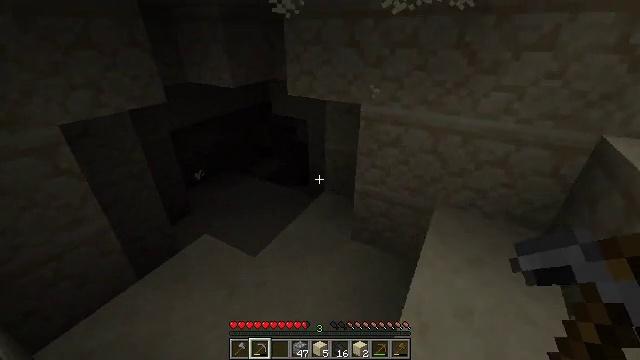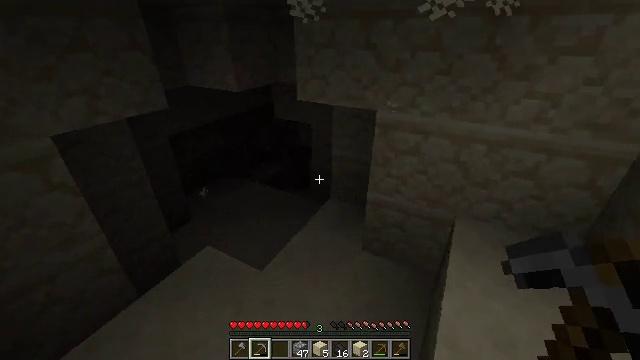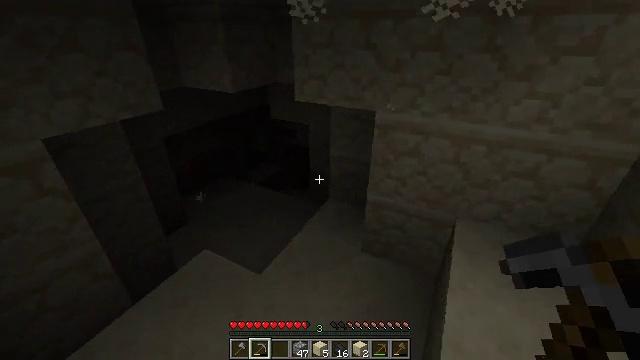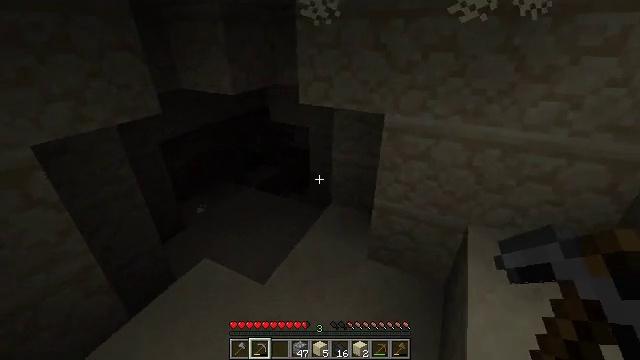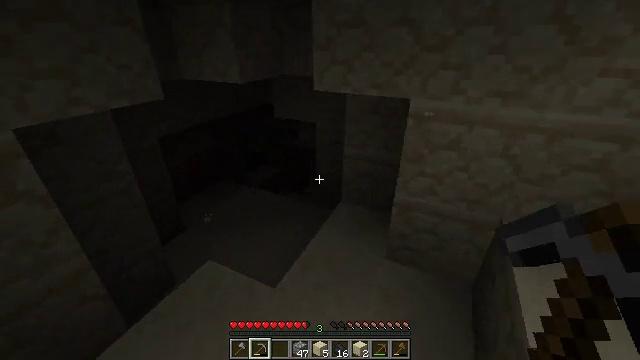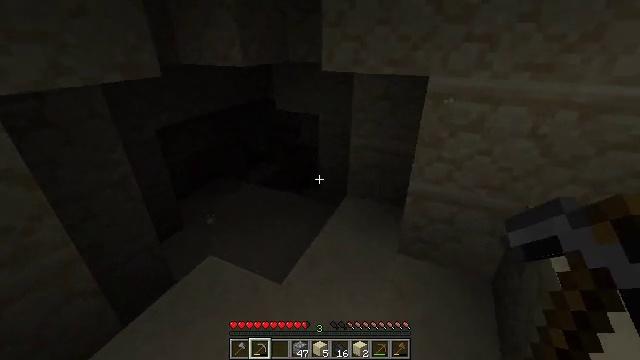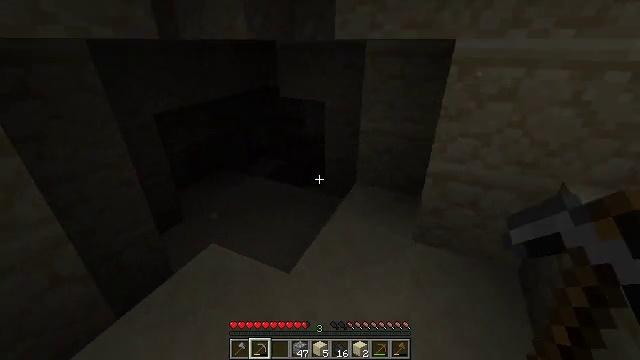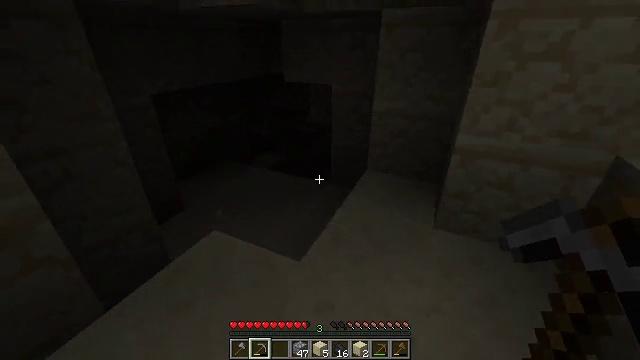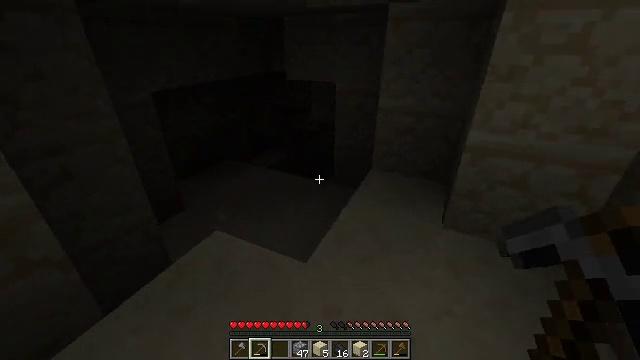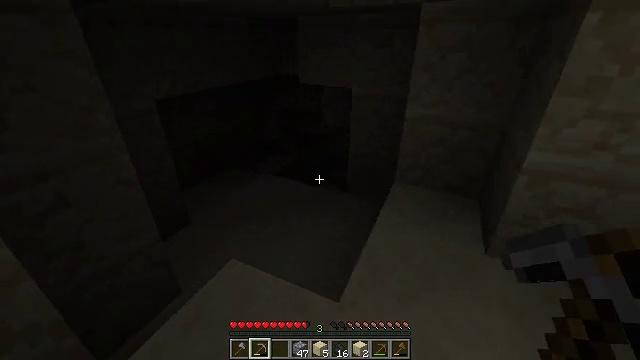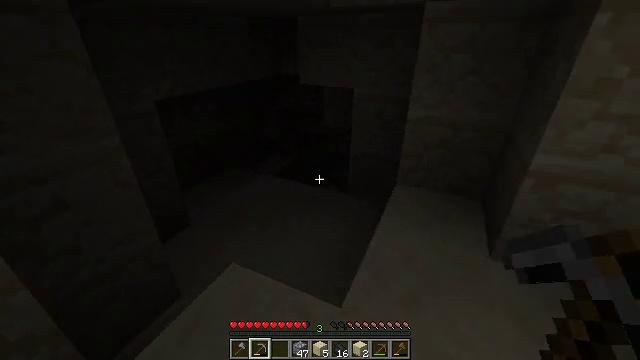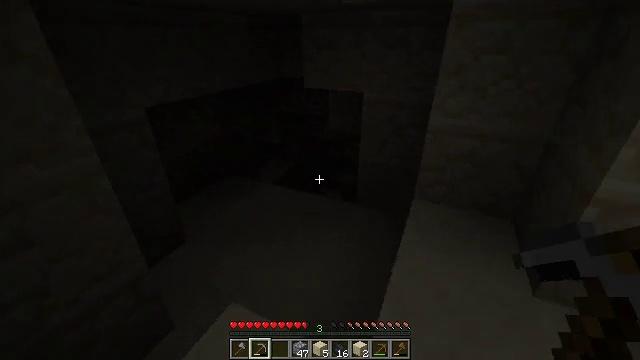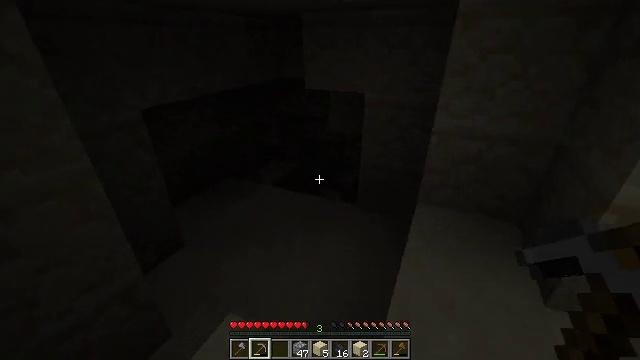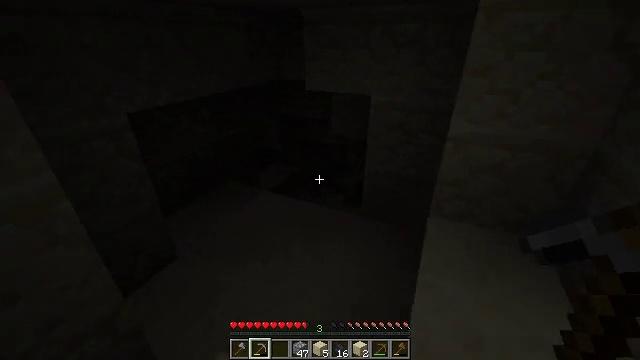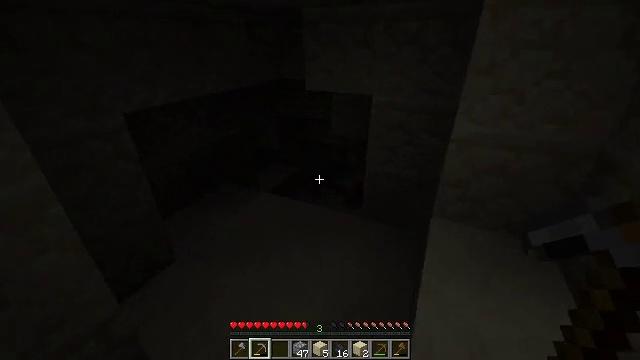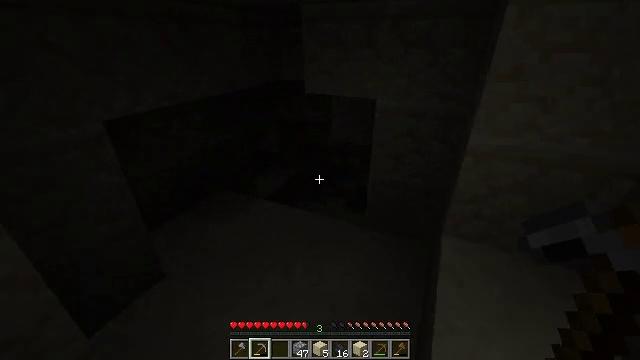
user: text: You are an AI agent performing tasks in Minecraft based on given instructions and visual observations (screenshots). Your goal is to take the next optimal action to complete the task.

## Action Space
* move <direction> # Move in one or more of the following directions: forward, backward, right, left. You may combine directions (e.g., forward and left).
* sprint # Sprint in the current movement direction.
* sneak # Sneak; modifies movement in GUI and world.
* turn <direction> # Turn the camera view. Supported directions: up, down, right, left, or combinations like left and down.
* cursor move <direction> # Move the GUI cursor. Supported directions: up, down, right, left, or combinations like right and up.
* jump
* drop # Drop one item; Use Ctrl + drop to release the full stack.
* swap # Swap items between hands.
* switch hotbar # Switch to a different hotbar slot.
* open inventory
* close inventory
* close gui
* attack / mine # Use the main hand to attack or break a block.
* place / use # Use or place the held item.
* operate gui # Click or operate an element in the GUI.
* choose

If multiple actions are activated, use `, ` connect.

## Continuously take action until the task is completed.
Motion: motion action
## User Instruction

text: Harvest hay blocks from the village.
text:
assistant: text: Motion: move forward and move left
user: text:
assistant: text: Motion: move forward and move left, turn right
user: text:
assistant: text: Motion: move forward and move left, turn right
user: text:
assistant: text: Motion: move forward and move left
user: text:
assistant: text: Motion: move forward and move left
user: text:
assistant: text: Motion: move forward and move left
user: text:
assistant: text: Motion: move forward and move left
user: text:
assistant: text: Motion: move forward and move left
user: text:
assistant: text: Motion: move forward
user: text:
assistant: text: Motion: move forward
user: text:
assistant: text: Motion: move forward
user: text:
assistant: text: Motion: move forward
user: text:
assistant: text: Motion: move forward
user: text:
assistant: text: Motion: move forward
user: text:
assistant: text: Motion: no_op
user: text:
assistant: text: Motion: turn right
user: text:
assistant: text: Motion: turn right
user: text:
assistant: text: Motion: turn right
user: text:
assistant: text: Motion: no_op
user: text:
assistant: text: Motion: no_op
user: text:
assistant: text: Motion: no_op
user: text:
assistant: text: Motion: no_op
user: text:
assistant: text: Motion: move right
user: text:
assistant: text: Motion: move right
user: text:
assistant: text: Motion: move right, turn right and up
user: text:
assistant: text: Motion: move right, turn right and up
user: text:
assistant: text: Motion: move right, turn right and up
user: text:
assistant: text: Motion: move right, turn right and up
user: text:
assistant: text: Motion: move forward, turn right and up
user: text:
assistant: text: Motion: move forward, turn right and up